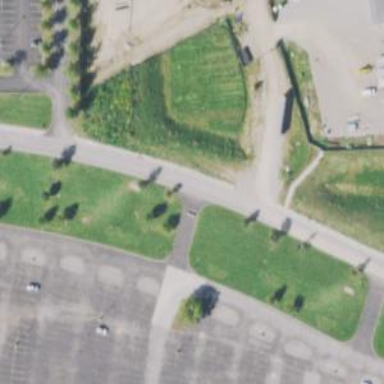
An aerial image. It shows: Disc golf tee area.